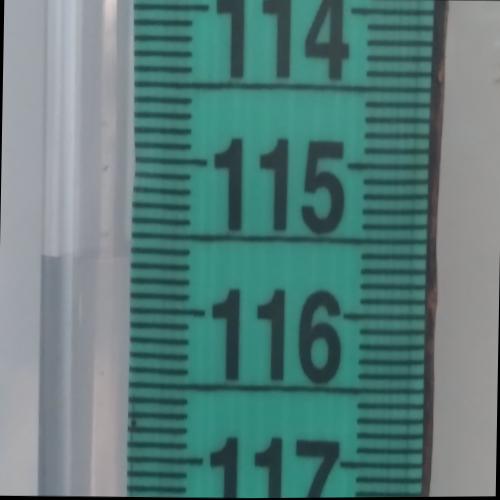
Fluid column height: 115.7 cm